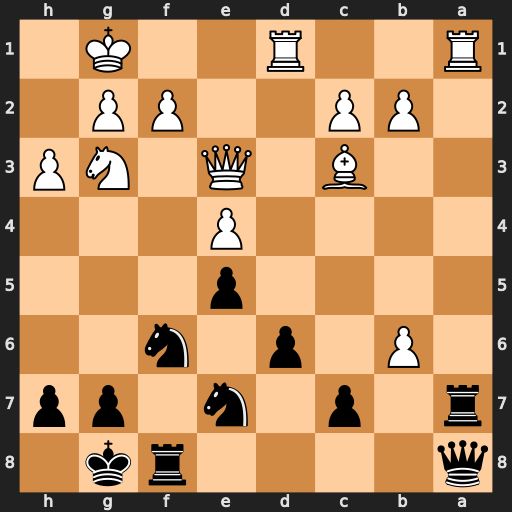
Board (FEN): q4rk1/r1p1n1pp/1P1p1n2/4p3/4P3/2B1Q1NP/1PP2PP1/R2R2K1
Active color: b
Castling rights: -
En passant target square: -
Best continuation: Rxa1 Rxa1 Qxa1+